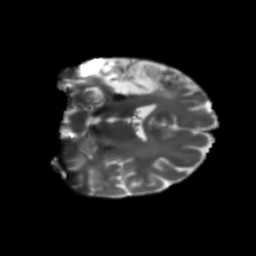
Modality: T2w
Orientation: coronal
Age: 36
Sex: female
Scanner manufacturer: siemens
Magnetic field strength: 3 T
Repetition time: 5.47 s
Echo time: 0.0854 s